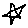
Label: star